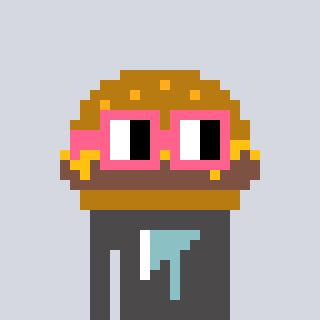
a pixel art character with square pink glasses, a burger-shaped head and a grayscale-colored body on a cool background